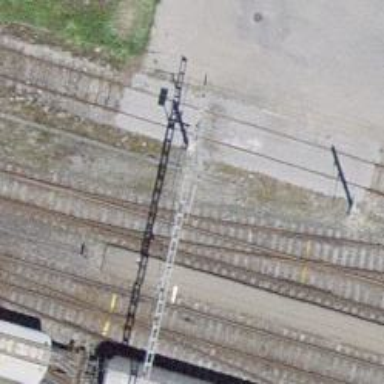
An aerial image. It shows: Single-track railway siding with electrified contact lines.